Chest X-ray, AP view. Patient: 53 years old, sex F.
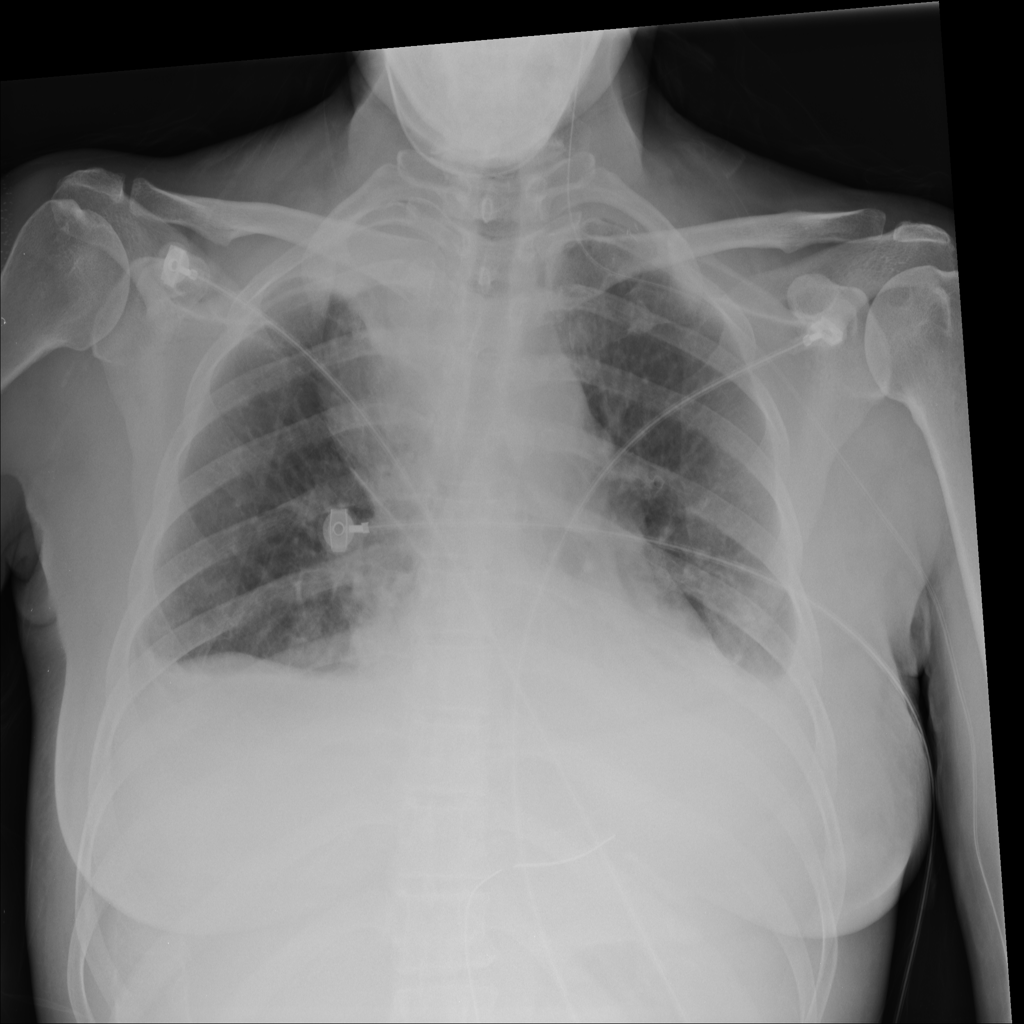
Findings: No Finding